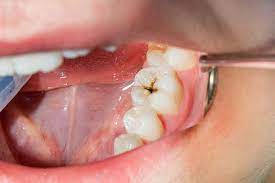
Condition: Caries